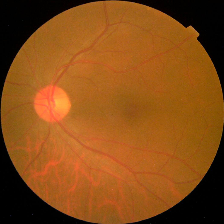
Diabetic retinopathy grade: No DR